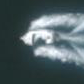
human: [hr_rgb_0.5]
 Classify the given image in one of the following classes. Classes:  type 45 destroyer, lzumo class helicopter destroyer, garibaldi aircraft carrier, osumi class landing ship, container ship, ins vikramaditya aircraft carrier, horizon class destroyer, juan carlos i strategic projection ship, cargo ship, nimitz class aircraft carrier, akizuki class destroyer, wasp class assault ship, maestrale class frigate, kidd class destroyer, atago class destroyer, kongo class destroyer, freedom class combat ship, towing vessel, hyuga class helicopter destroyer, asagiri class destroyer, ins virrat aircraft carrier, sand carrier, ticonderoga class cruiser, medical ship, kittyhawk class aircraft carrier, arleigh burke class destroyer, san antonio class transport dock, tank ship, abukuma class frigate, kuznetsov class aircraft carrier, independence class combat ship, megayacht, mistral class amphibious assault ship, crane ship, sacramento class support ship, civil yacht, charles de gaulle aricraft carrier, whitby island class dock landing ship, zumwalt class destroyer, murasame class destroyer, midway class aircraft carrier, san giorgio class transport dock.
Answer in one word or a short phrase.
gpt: Civil yacht